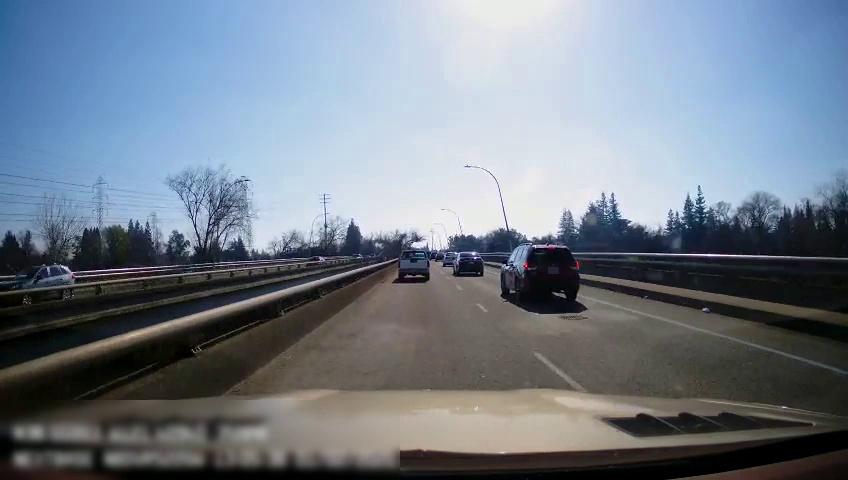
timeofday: Day
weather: Sunny
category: Drivable Space
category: Vehicles | SUV
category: Vehicles | Car
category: Vehicles | Truck
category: Vehicles | SUV
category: Vehicles | Car
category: Vehicles | Car
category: Vehicles | Car
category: Lanes | Current Lane
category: Lanes | Alternate Lane